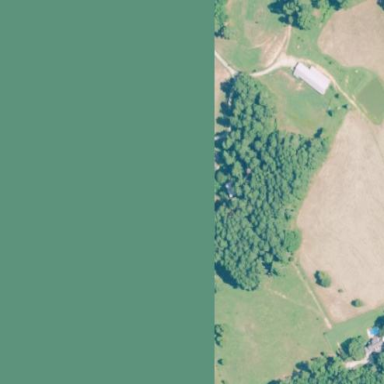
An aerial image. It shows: Farm.